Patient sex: M
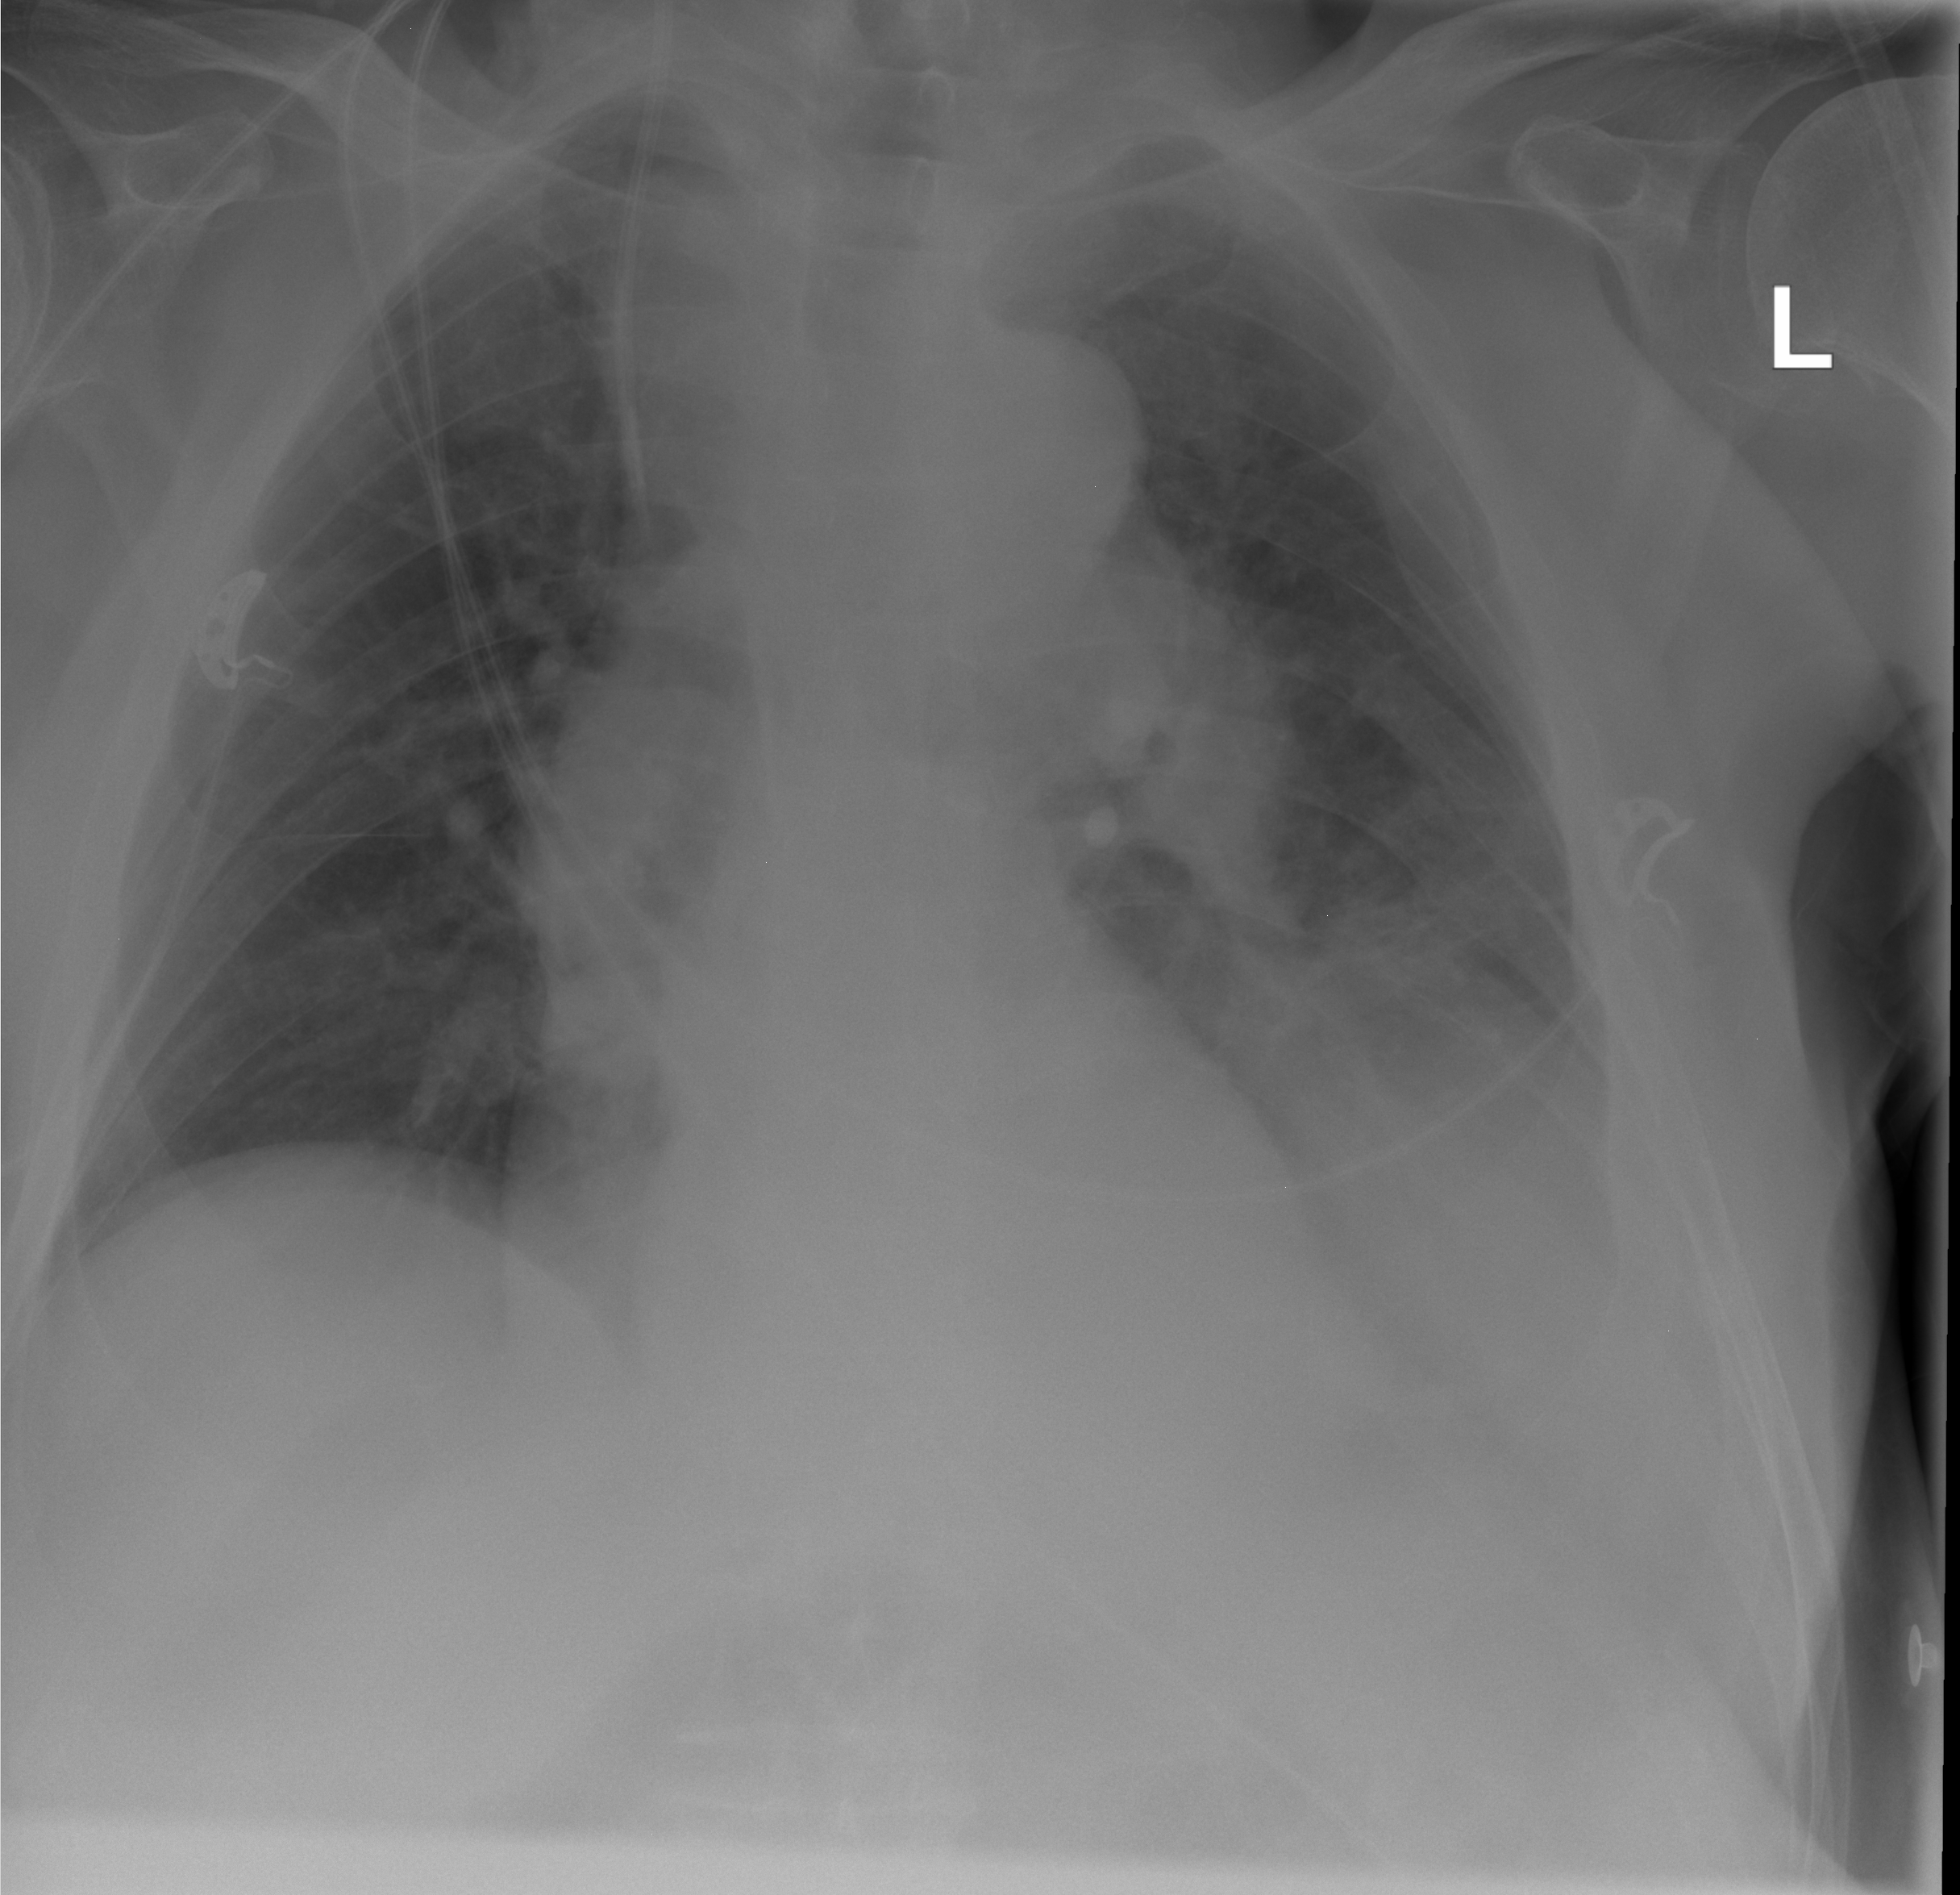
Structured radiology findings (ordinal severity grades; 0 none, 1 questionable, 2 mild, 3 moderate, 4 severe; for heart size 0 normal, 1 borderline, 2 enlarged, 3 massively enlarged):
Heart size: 0
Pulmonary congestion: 0
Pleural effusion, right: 0
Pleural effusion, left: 3
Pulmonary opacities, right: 0
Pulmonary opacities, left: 0
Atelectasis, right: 0
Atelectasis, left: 2